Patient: sex M, age 68
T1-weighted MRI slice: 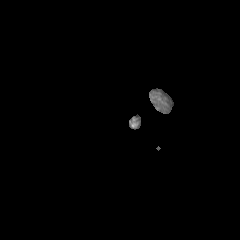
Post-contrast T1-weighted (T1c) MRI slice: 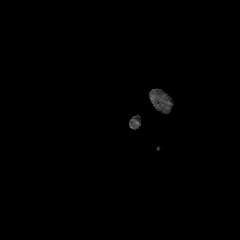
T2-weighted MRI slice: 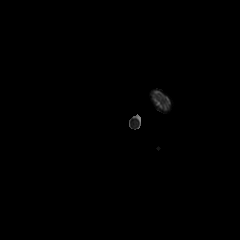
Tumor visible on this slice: no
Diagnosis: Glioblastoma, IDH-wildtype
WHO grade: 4